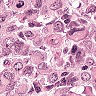
Metastatic tissue present: yes